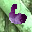
Label: 6